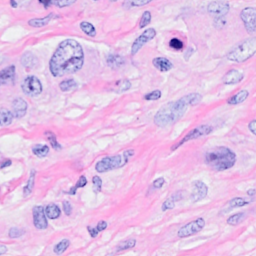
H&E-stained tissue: Breast